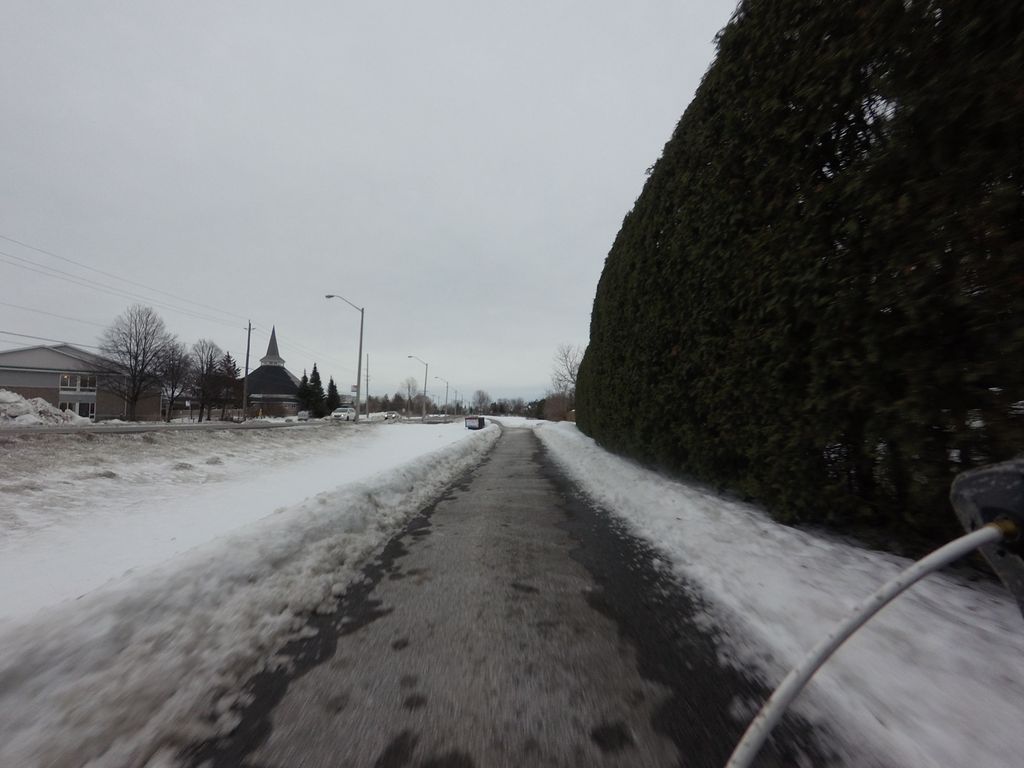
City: ottawa-gatineau